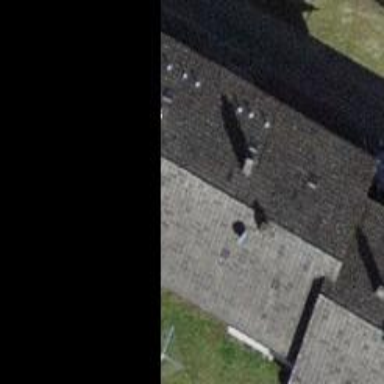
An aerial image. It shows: Gabled roof on building that houses apartments.